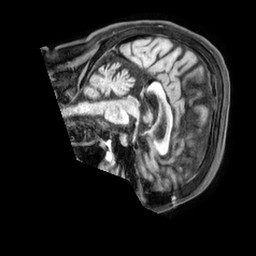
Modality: T1w
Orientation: sagittal
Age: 62
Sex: female
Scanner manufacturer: philips
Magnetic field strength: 1.5 T
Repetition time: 0.6 s
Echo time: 0.02898 s